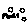
Label: circle